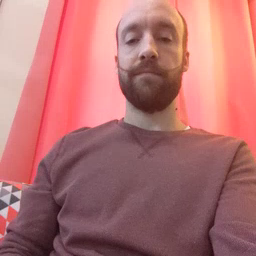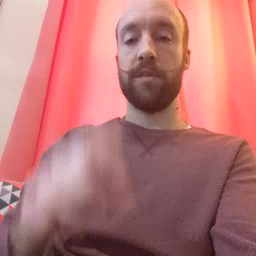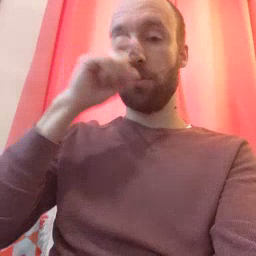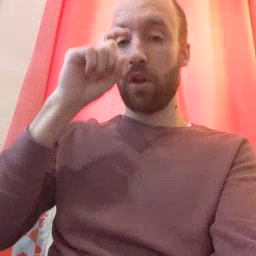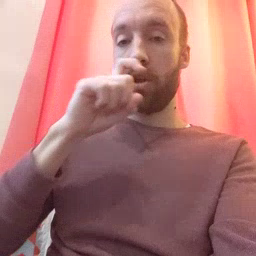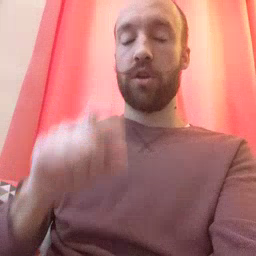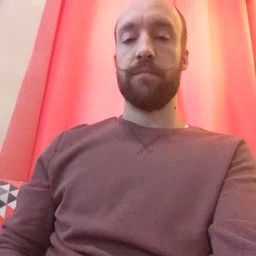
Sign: doll